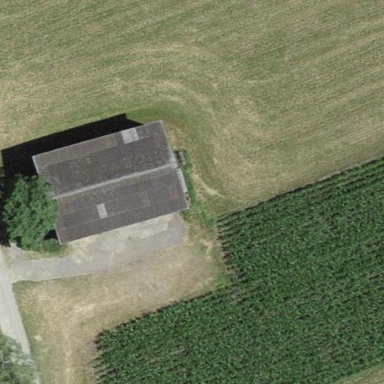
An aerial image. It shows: Shed.